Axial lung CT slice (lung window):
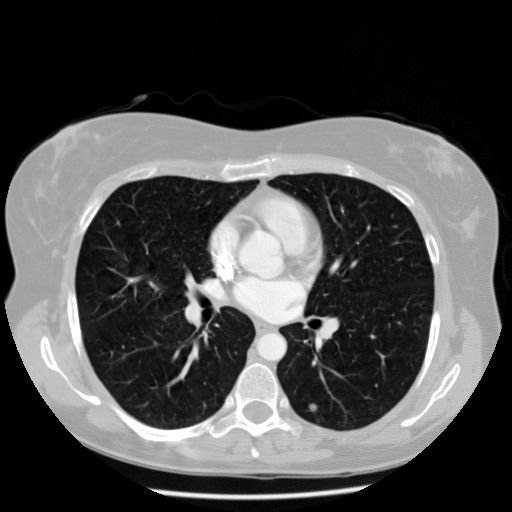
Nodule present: yes
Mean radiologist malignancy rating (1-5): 2.75